Question: I am looking for some help regarding an IF function on an Excel document.
Basically if the Date Listed cell is dated over 1 month ago (eg: Date Listed 6-Aug but today is 6-Sep) and the Date Sold cell is blank, then I would like the Mark Down cell to say 'MARK DOWN', which at the moment it does but it is only 10-Aug today.
If the Date Listed cell and the Date Sold cell both contain dates I would like the Mark Down cell to say 'OK'.
So far I have this written:
'''
=IF(AND(DATE(YEAR(G2),MONTH(G2),DAY(G2)), ISBLANK(H2)),"MARK DOWN","OK")
'''
I know I'm not far off but I need help sorting out the last parts..
Bonus if you can help me add a highlighted cell formatting to it :)!
[EXAMPLE IMAGE]

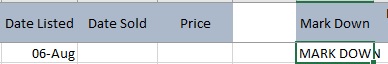
Answer: I think this should work
'''
IF(AND((TODAY()-g2)>31,ISBLANK(H2)),"Mark Down","OK")
'''